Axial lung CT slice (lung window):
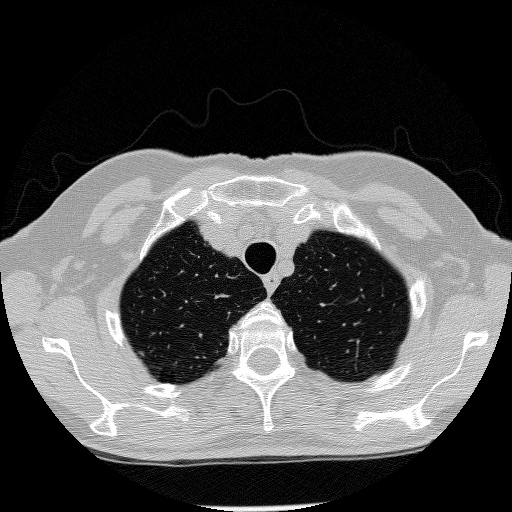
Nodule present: no